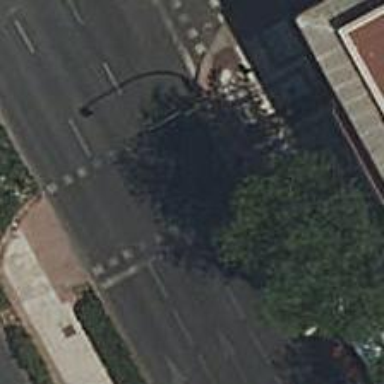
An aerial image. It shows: Zebra crossing with traffic signals. The crossing is marked by traffic lights.